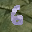
Label: 6